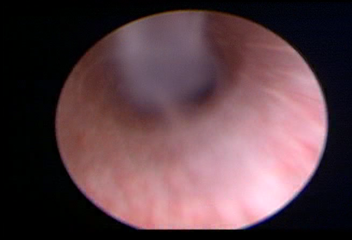
Modality: WLC
Class: Normal mucosa
Bladder cancer association: No